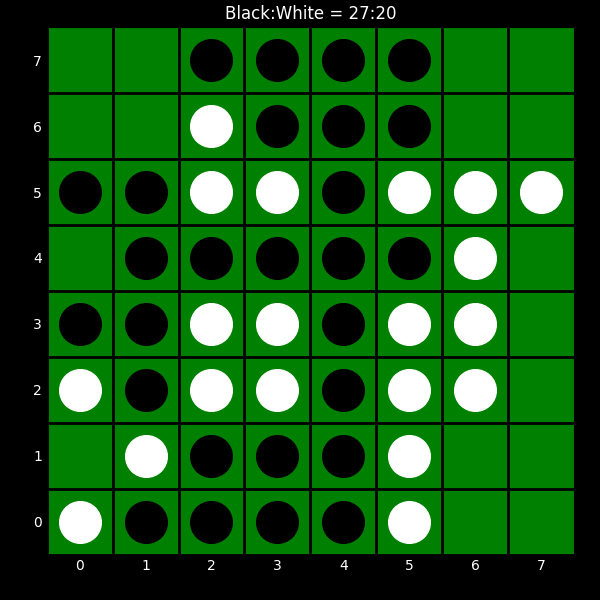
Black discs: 27
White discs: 20